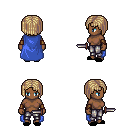
a pixel art fantasy rpg character, female body template, human, dark skin, blue cape, metal pants, white blonde pageboy hairstyle, leather bracers, black slippers, dagger, four views (front, back, left, right), 2x2 character sprite sheet, small pixel art, hard edges, no anti-aliasing